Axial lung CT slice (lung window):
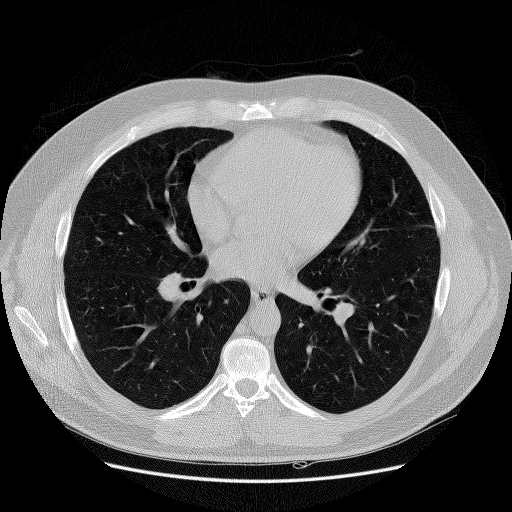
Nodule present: no